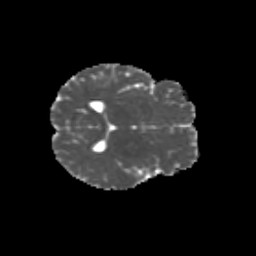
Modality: MD
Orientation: axial
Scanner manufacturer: siemens
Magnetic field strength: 3 T
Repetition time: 9.2 s
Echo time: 0.084 s